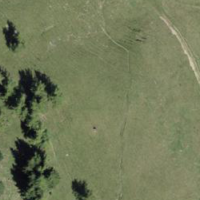
EUNIS habitat code: 23
Species observed at this site:
Viola calcarata